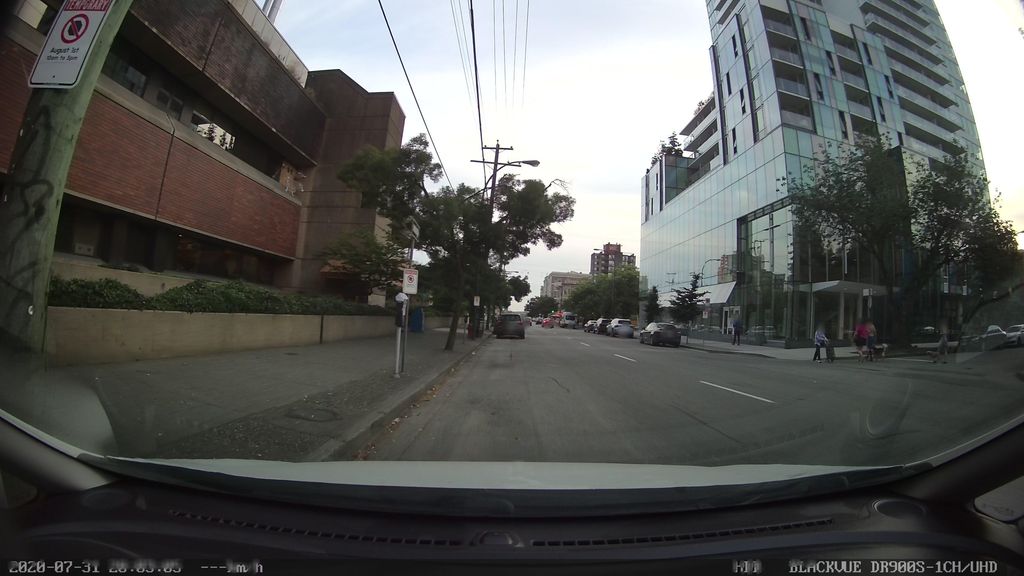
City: vancouver